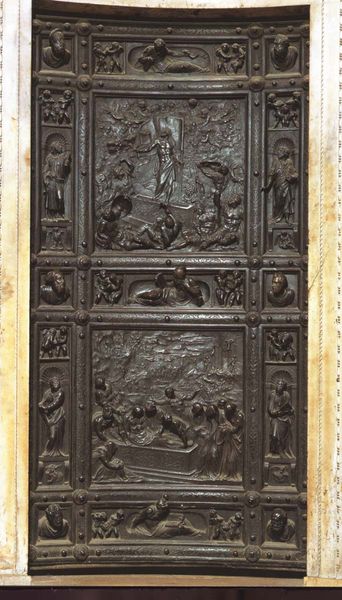
Titel: Sakristeitür
Künstler: Jacopo Sansovino
Standort: Venedig, S. Marco (EU - I - Venetien)
Schlagwörter: menschen, köpfe, tür, bibel, tod, relief, türe, figuren, metall, bronze, plastik, rom, sarg, grab, kassetten, heilige, reliefs, guss, szenen, quadrat, sakral, auferstehung, kassette, nischen, gefache, eisenguss, wiederauferstehung